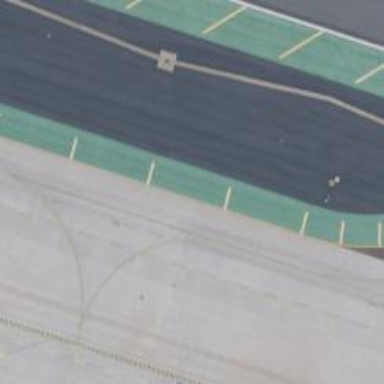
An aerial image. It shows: Image of taxiway at airport.